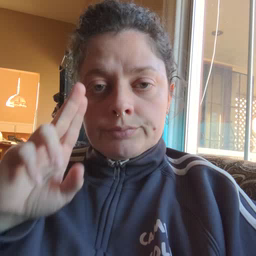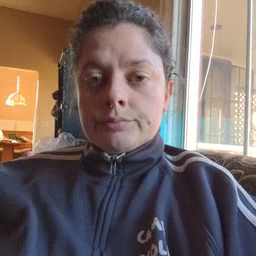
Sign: cowboy